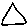
Label: triangle